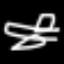
Label: airplane